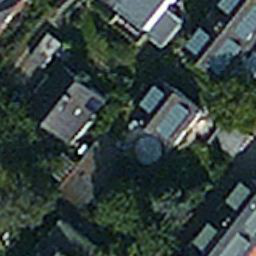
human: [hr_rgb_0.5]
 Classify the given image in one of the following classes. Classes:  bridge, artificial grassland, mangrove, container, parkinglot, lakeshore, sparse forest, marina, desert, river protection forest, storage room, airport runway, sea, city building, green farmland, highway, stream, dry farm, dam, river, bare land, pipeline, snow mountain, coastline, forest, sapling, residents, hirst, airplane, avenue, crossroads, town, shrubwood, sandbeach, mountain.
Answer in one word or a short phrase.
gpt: residents